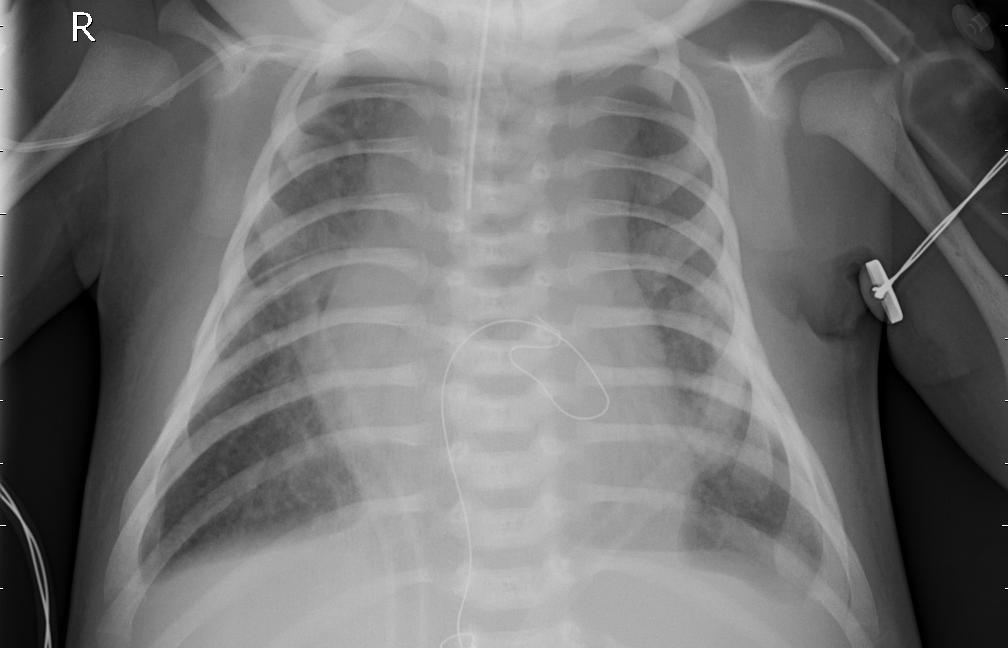
Diagnosis: PNEUMONIA